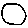
Label: moon